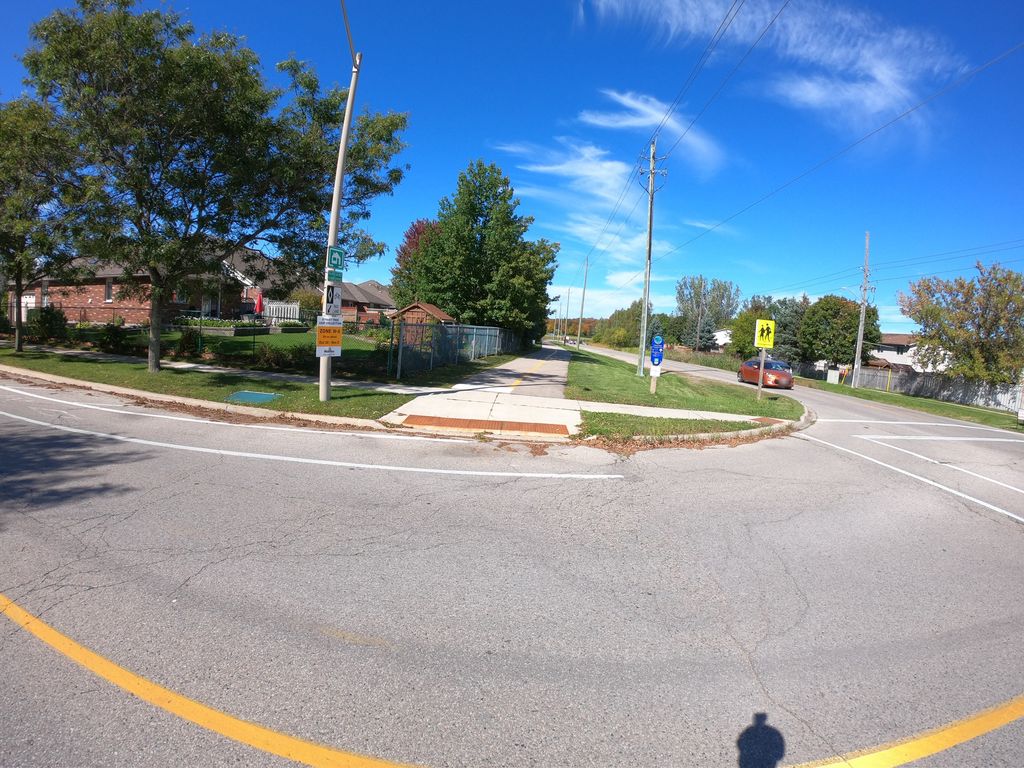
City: kitchener-waterloo